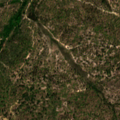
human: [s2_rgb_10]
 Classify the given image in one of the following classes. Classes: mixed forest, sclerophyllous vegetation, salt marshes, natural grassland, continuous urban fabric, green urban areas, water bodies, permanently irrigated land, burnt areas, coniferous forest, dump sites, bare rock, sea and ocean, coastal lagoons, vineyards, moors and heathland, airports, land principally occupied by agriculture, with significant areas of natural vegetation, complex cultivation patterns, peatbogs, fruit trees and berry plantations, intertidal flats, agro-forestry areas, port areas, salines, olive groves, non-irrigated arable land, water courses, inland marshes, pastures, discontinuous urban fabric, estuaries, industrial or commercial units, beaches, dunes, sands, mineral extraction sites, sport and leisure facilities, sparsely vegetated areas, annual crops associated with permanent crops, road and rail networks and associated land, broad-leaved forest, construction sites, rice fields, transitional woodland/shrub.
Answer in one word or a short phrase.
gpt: continuous urban fabric